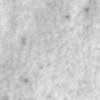
Label: no_change